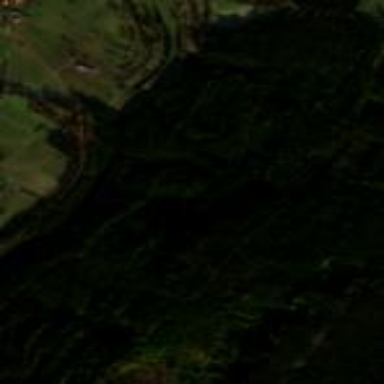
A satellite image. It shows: Mixed woodland area with various types of leaves.